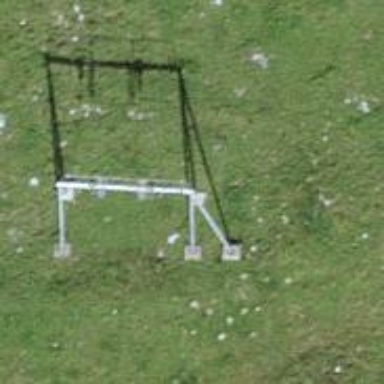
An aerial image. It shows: Pylon used for aerialway.